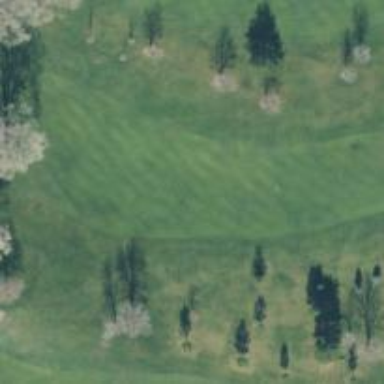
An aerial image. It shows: View of golf hole.